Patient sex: M
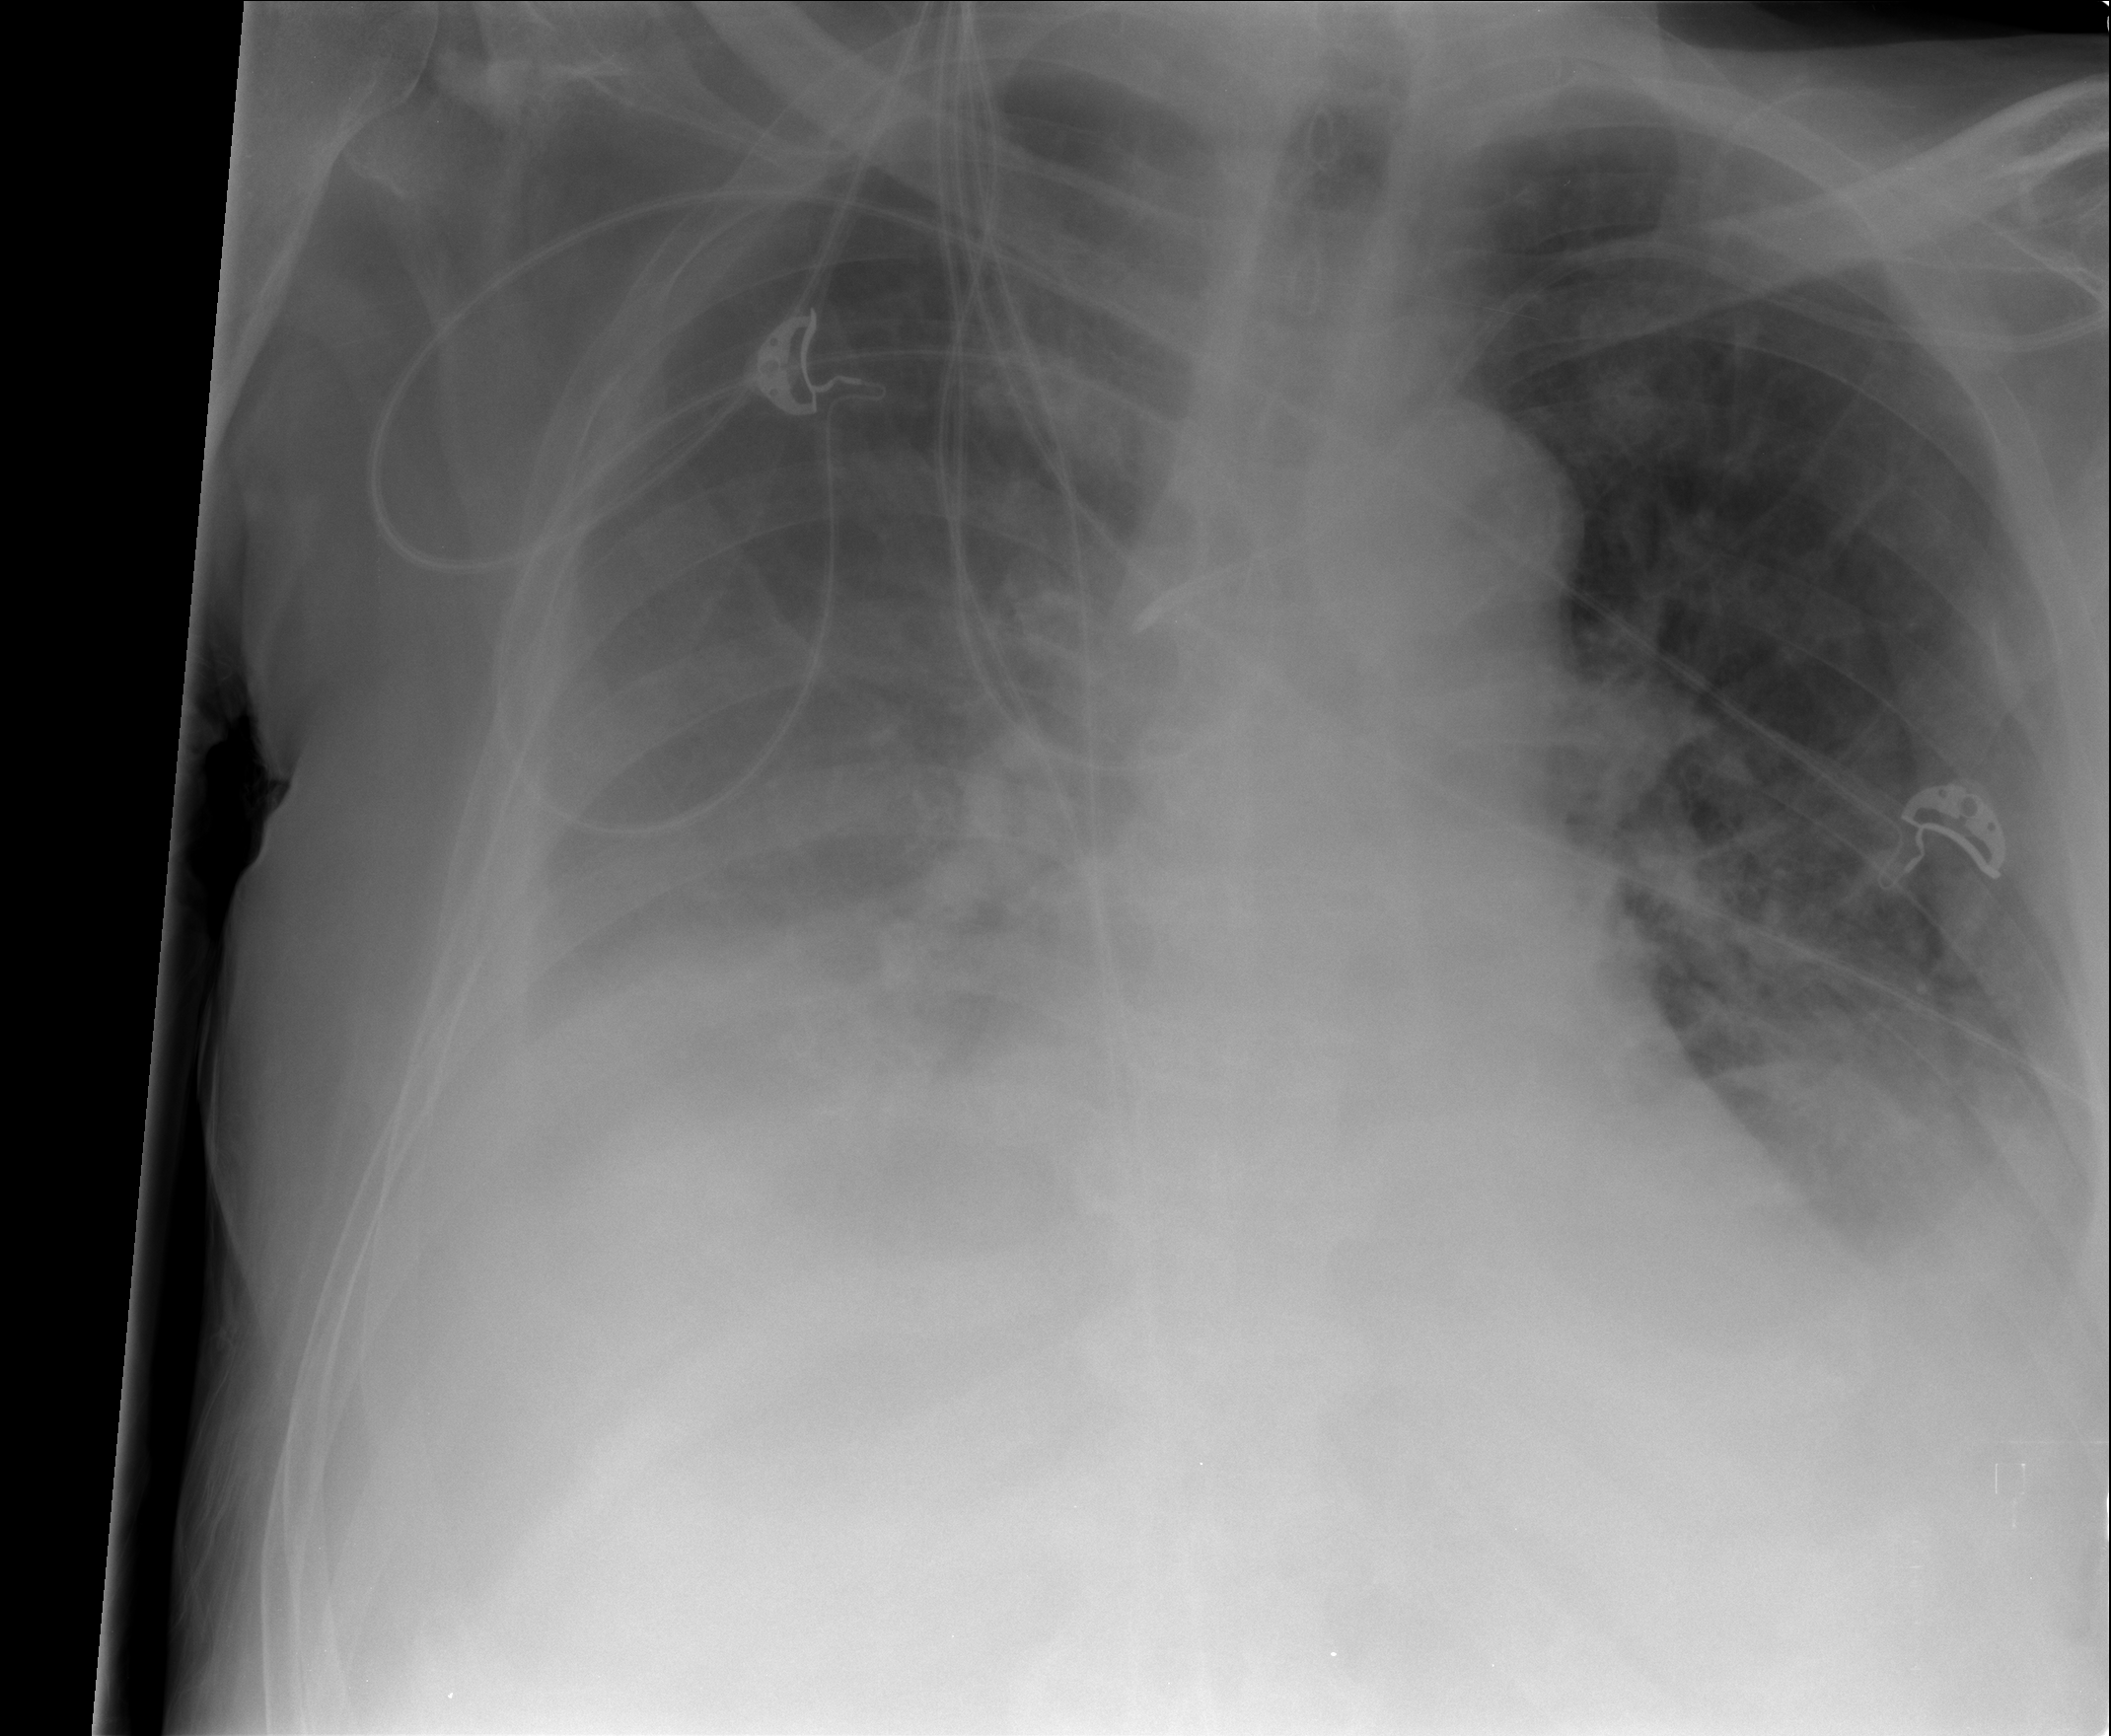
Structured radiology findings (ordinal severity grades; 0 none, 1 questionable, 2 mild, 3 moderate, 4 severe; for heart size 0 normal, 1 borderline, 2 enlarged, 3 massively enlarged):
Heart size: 2
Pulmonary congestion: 0
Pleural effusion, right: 3
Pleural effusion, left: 2
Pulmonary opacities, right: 0
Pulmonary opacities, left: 0
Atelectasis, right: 3
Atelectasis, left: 3